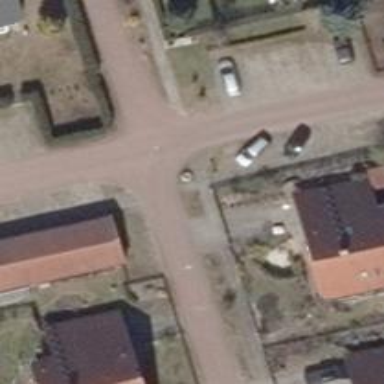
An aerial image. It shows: Residential road.